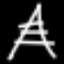
Label: The Eiffel Tower